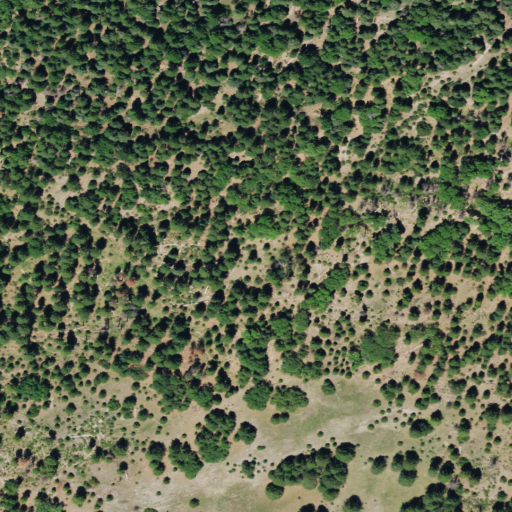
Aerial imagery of ridge(s) in California named Pinto Ridge containing grassland, open development, shrub, and evergreen forest